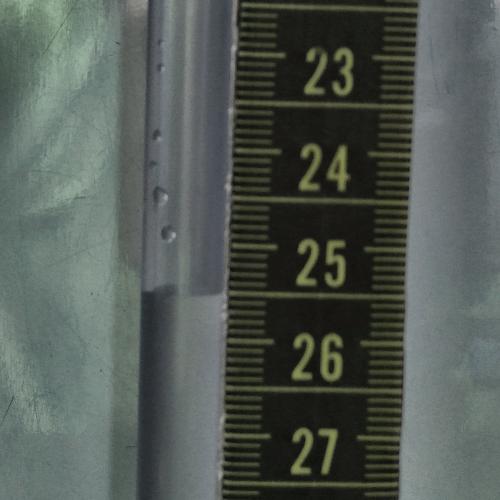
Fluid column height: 25.5 cm